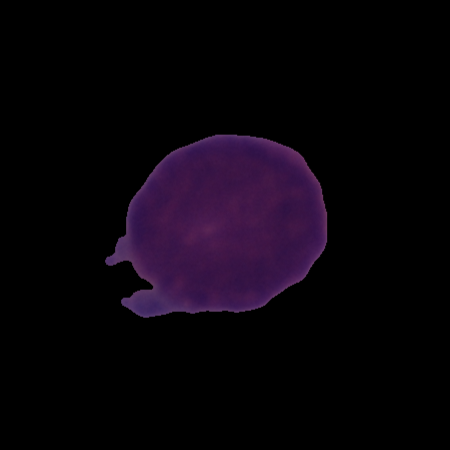
Label: cancer